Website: walmart
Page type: customer-info-address
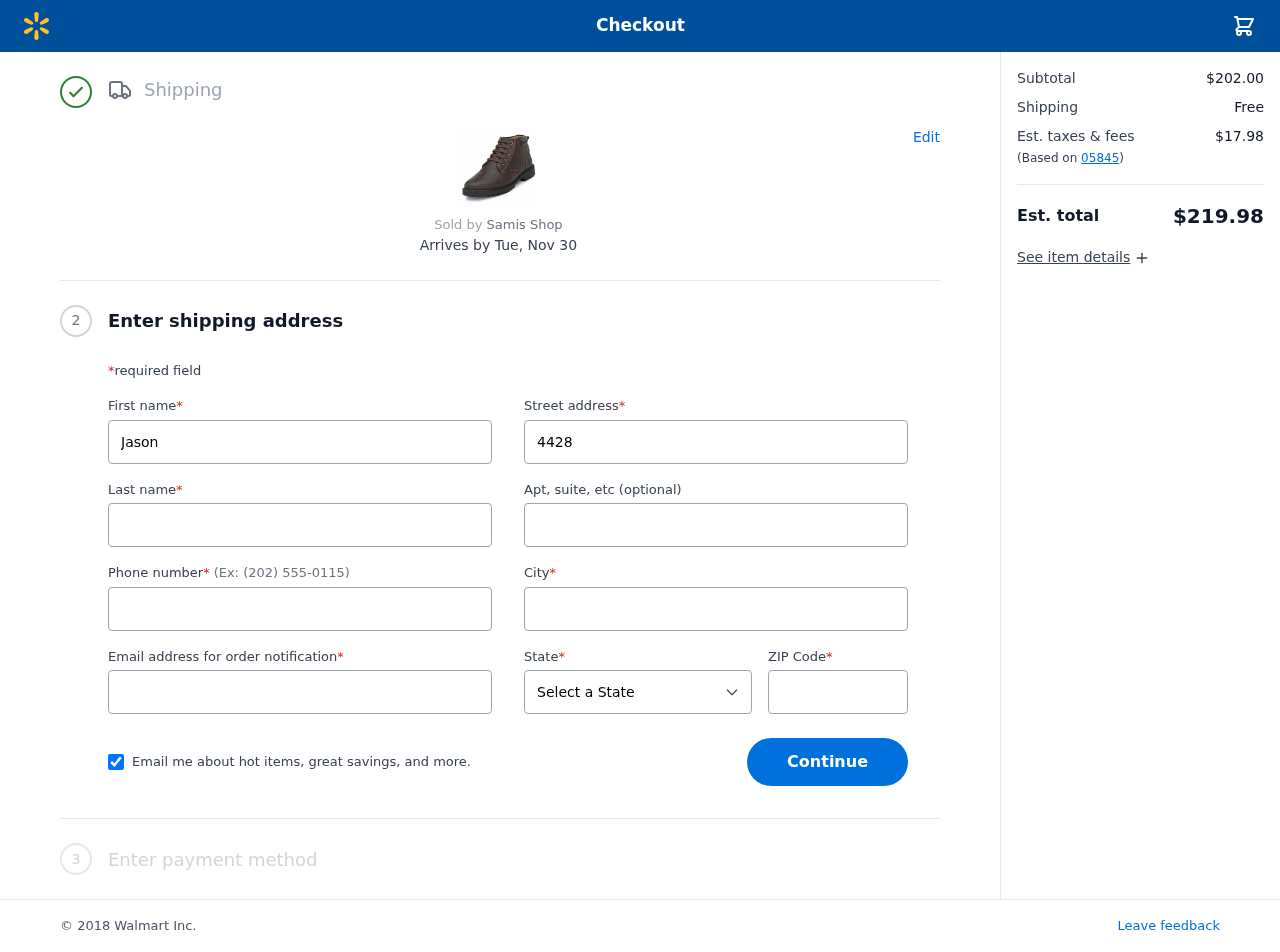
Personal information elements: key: PII_CITY
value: Sextonview
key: PII_EMAIL
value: jason.ellis@gmail.com
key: PII_FIRSTNAME
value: Jason
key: PII_LASTNAME
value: Ellis
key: PII_PHONE
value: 9264522416
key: PII_POSTCODE
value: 05845
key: PII_STATE
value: New Mexico
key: PII_STREET
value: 4428 Cannon Summit
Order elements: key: ORDER_DELIVERY_DATE
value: Tue, Nov 30
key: ORDER_SUBTOTAL
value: $202.00
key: ORDER_SHIPPING_COST
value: Free
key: ORDER_TAX
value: $17.98
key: ORDER_TOTAL
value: $219.98